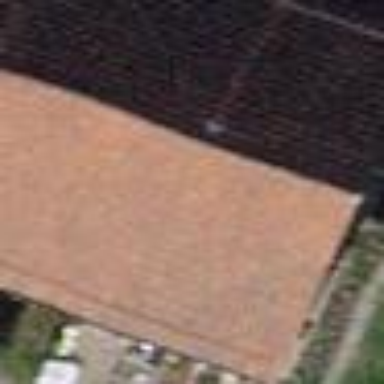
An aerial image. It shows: Simple and straightforward house.